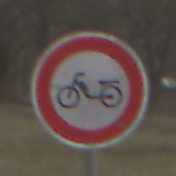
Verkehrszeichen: VerbotMofas
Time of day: MorningAfternoon
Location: Outdoor (Nature)
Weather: PartlyCloudy
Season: Autumn
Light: Natural